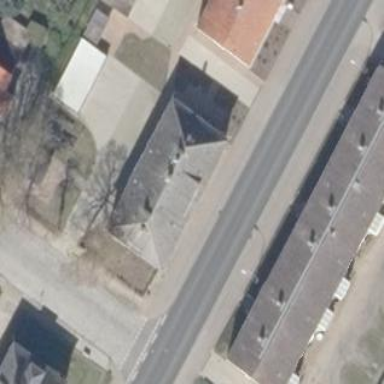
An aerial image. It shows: Building with hipped roof shape.